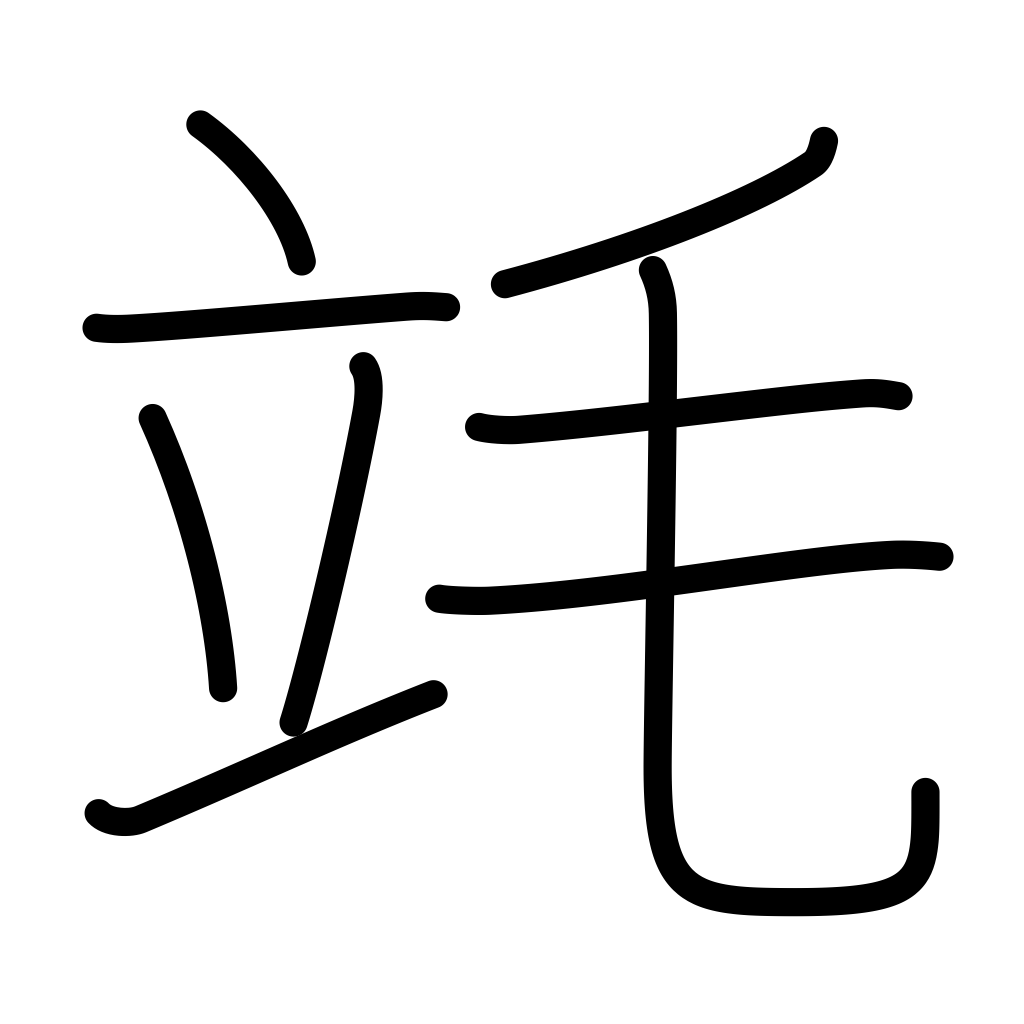
Meaning: millilitre